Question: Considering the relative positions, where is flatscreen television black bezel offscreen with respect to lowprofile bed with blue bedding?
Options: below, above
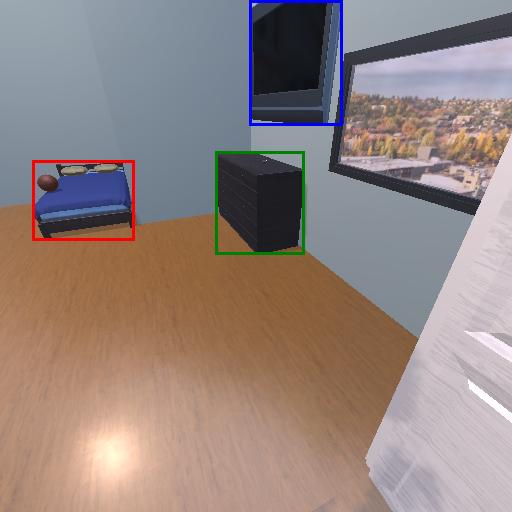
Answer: below